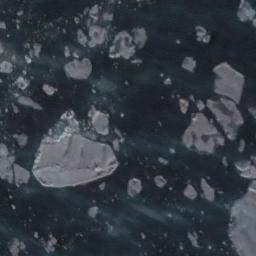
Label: sea_ice